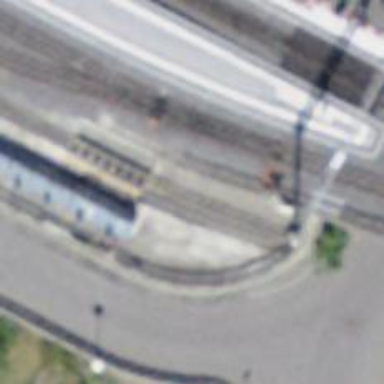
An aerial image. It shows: Narrow-gauge railway siding with electrified contact line.